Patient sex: M
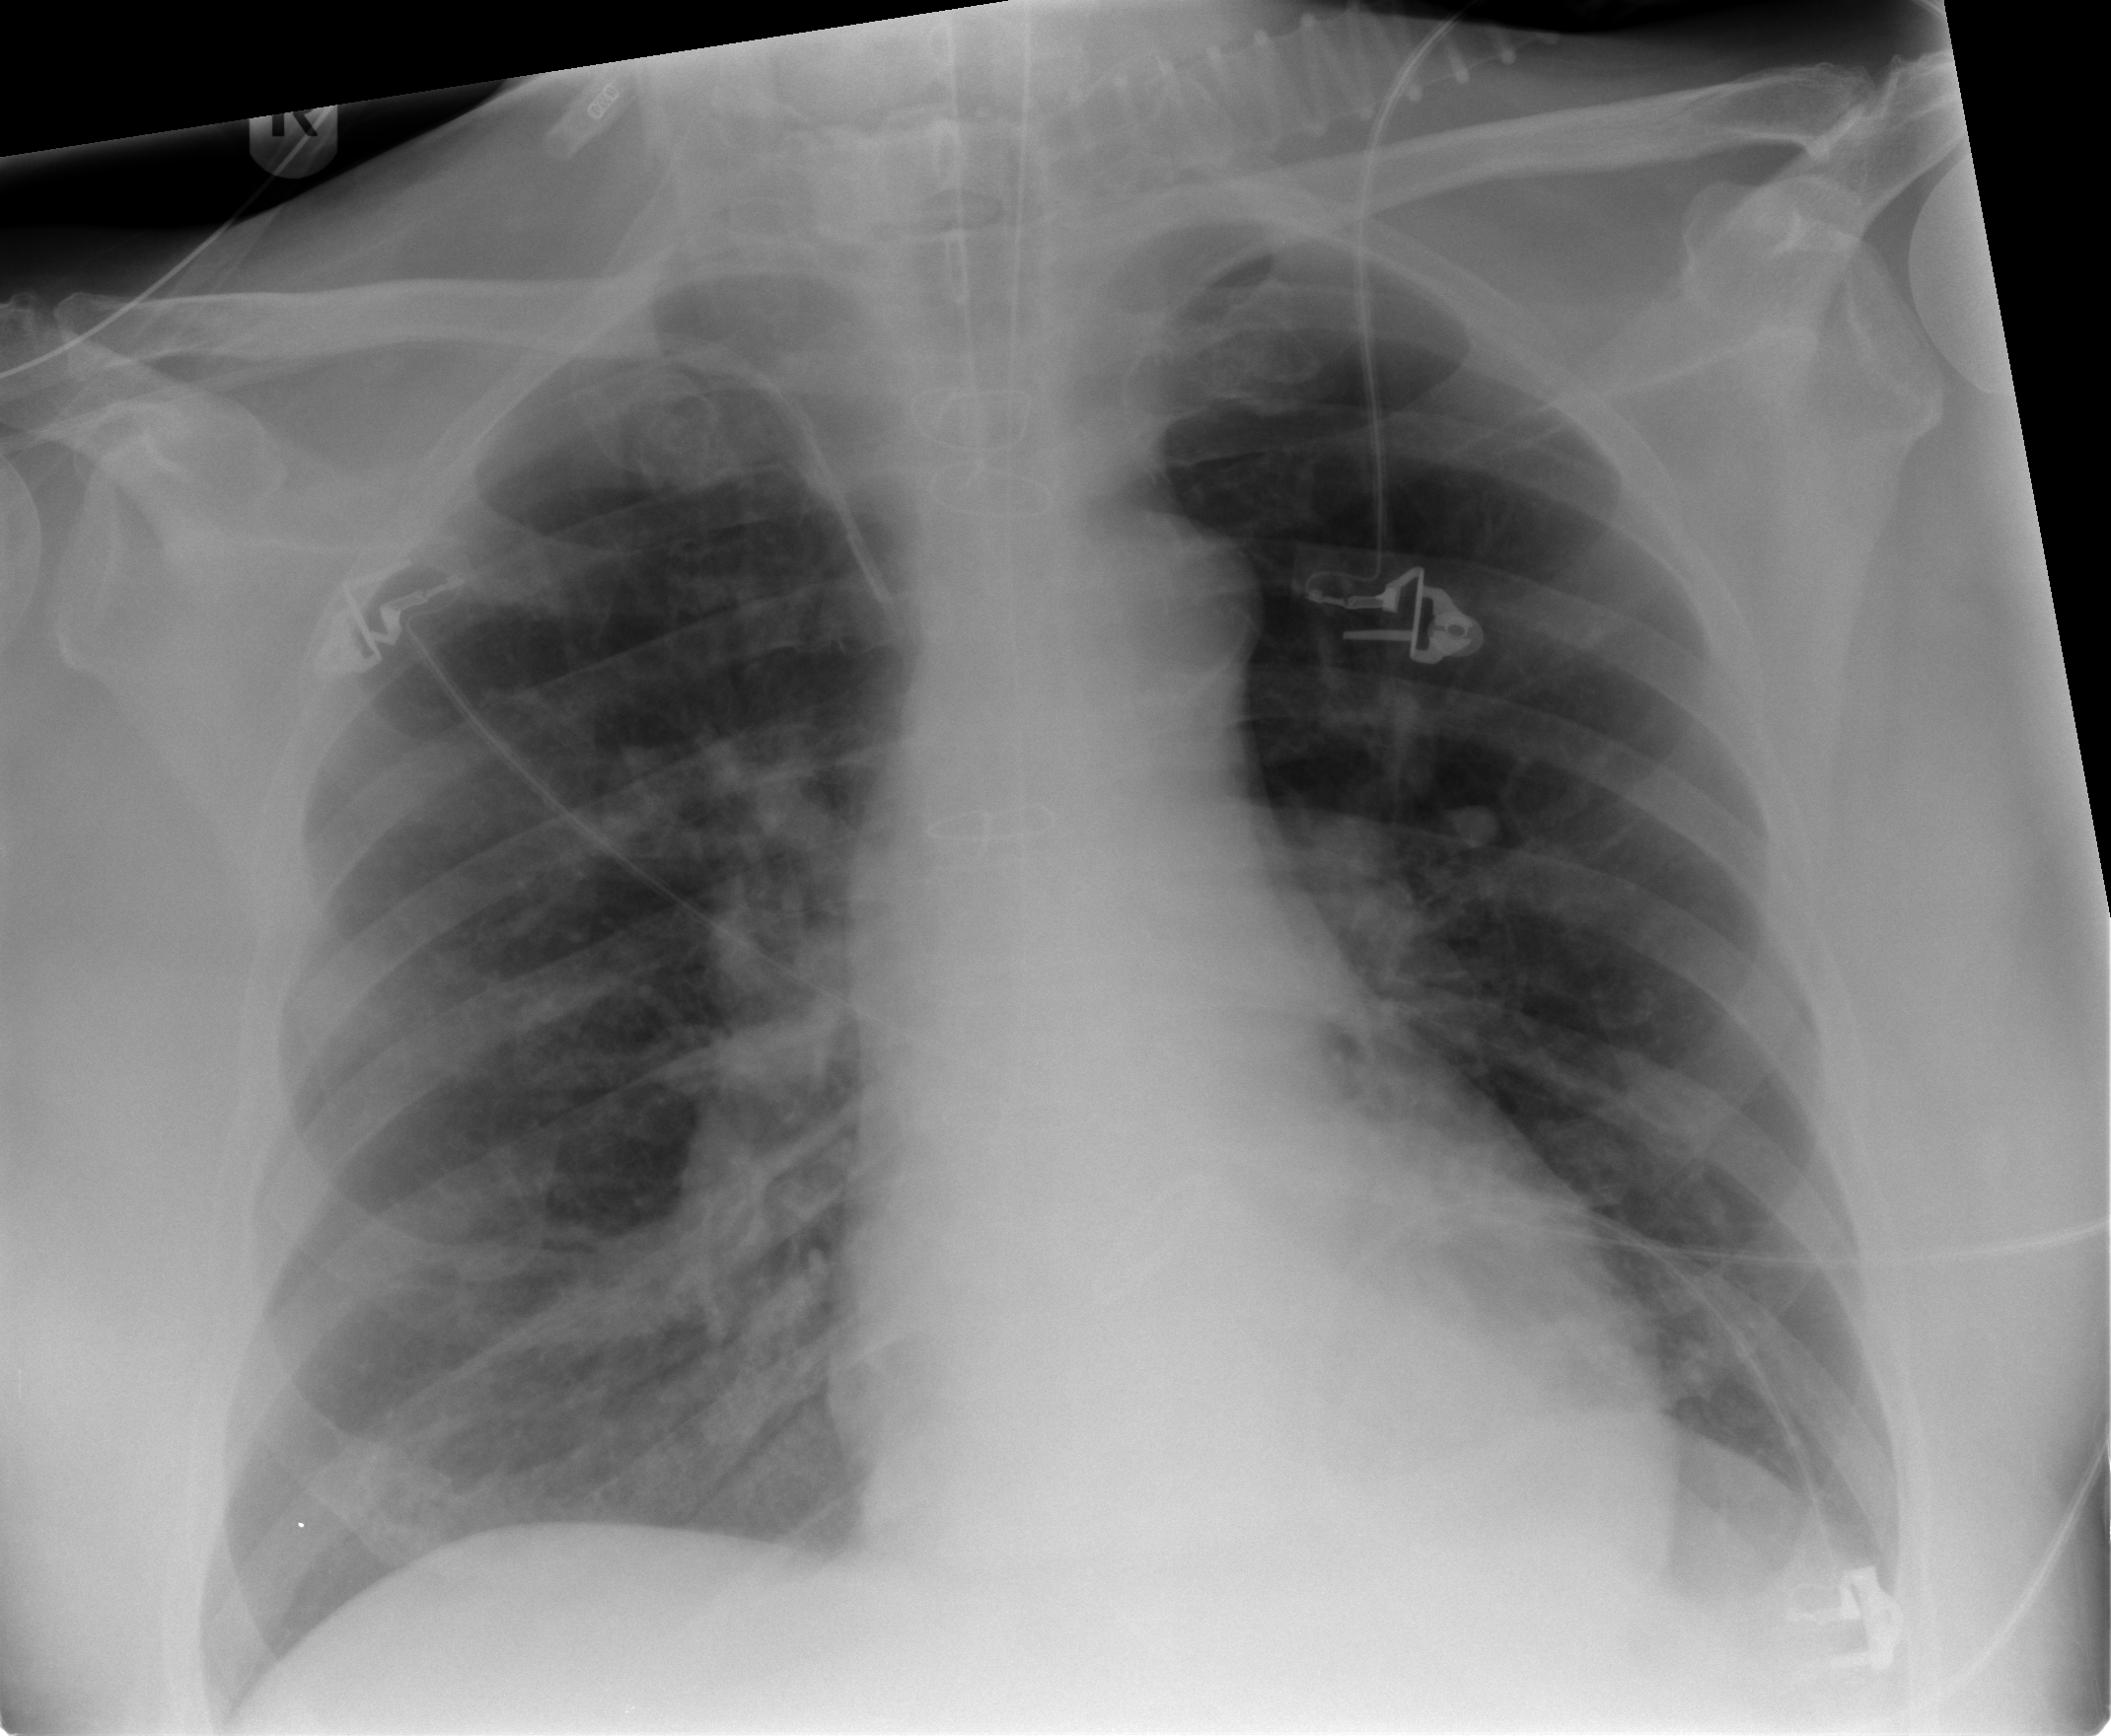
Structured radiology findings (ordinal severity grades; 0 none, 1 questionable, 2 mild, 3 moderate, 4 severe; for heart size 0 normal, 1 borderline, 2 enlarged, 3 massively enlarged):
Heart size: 1
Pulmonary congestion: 0
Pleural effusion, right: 0
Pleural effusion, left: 1
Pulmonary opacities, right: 2
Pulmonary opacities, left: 0
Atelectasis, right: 2
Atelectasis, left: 2